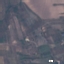
Label: PermanentCrop